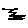
Label: zigzag